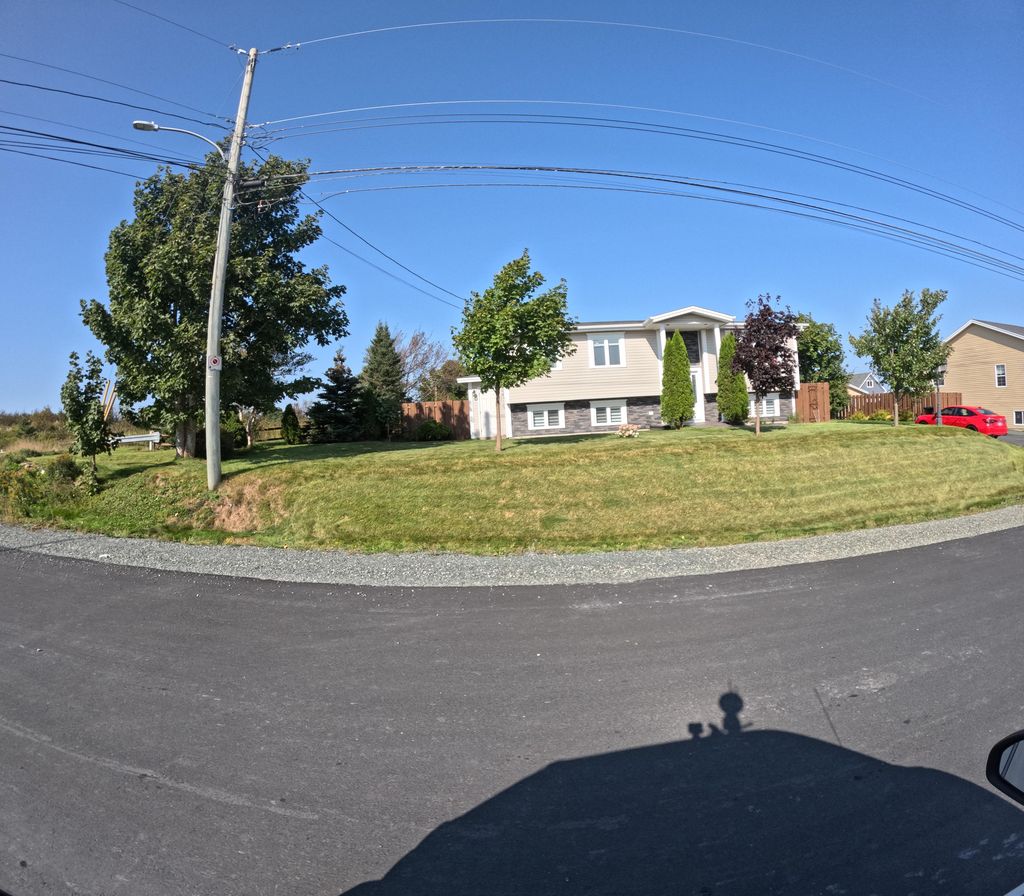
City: st_johns